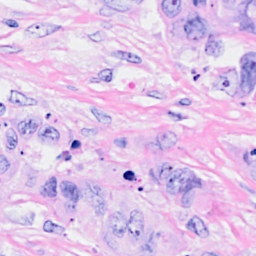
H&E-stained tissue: Breast